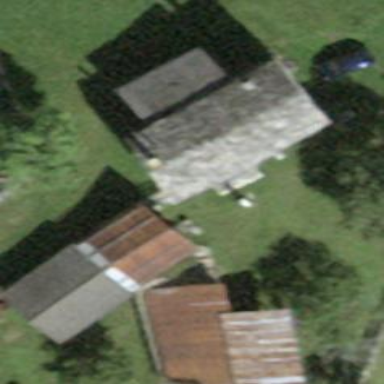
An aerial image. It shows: Hut.